Question: When you define a member function in a class Interface in Qt creator you can right click on the function prototype and select . But this will be really handy If you can set a shortcut for it. I couldn't find it in options->shortcut section.

For example in Visual Assist you can press ALT+SHIFT+Q.
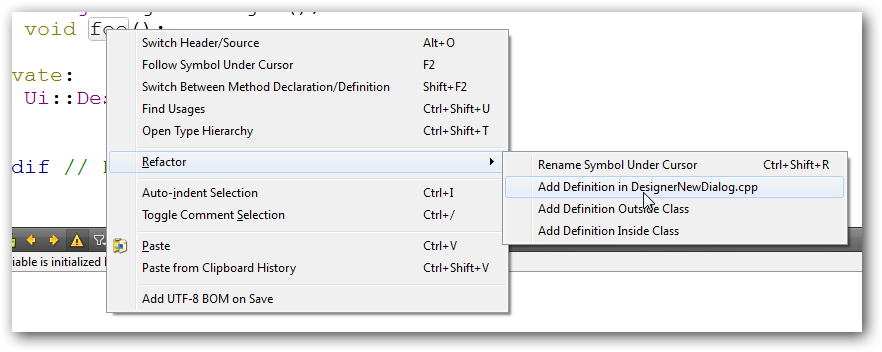
Answer: > You can press Alt+Enter to open a context menu that contains refactoring actions, which are available at the current cursor position.
This is also mentioned in the documentation under <URL>
Maybe a solution with a macro or something in that direction exists as well.